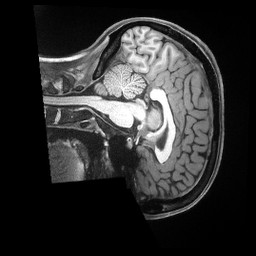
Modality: T1w
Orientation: sagittal
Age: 35
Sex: female
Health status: ill
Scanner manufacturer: siemens
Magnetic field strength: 3 T
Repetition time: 2.5 s
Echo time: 0.00181 s